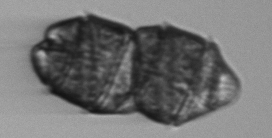
Label: Margalefidinium